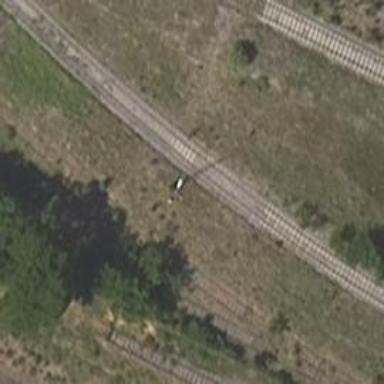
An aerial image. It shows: Railway yard used for servicing trains.